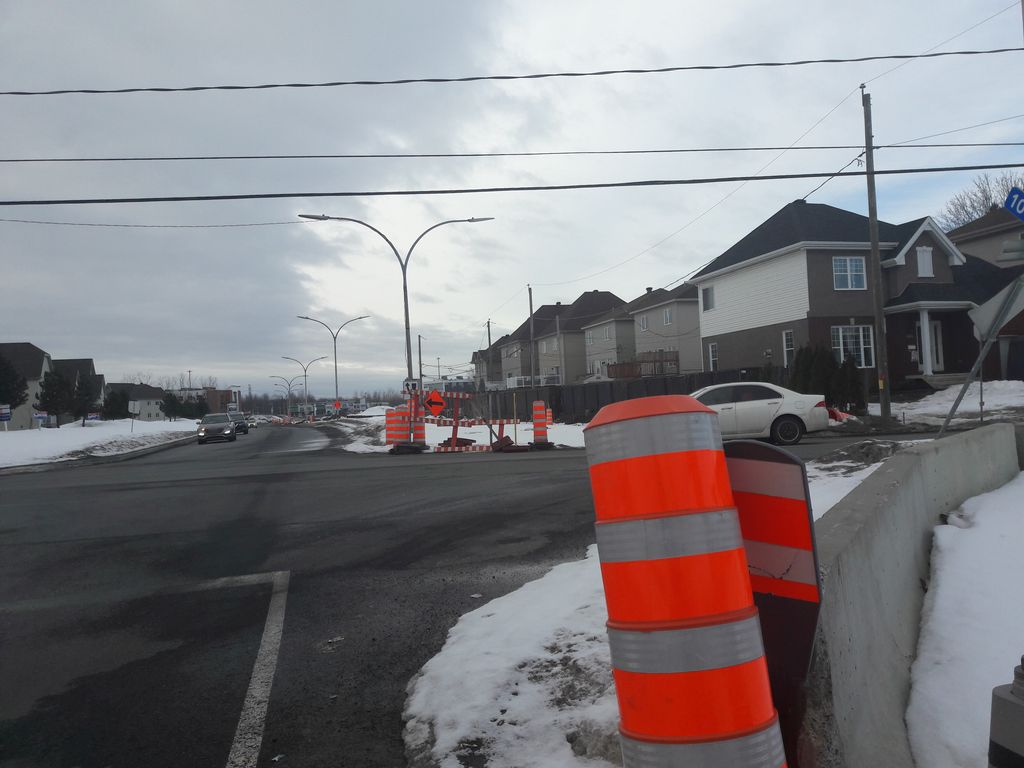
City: montreal